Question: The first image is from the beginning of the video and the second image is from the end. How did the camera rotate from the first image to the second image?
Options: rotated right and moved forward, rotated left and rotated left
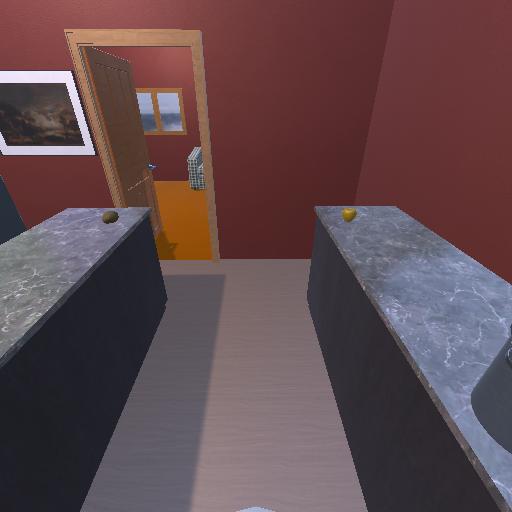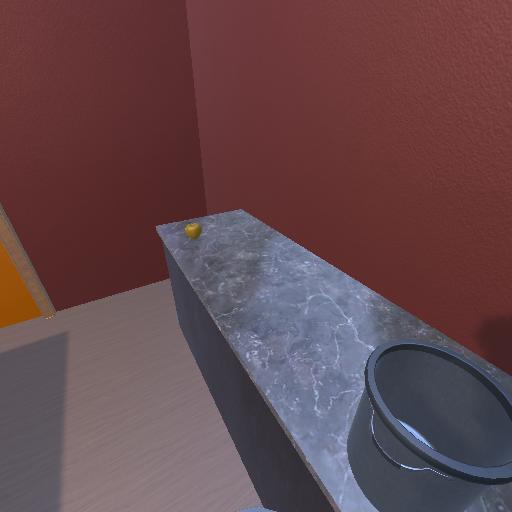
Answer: rotated right and moved forward